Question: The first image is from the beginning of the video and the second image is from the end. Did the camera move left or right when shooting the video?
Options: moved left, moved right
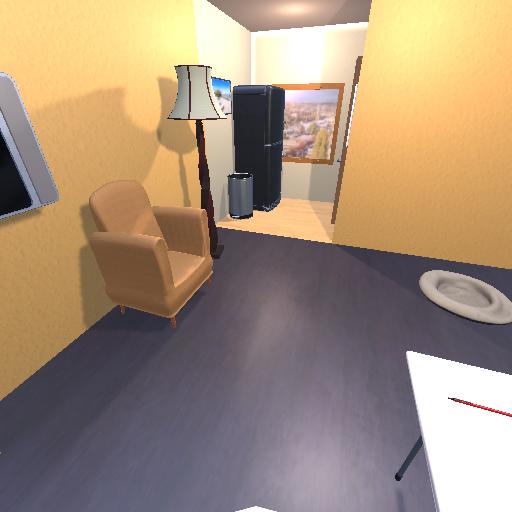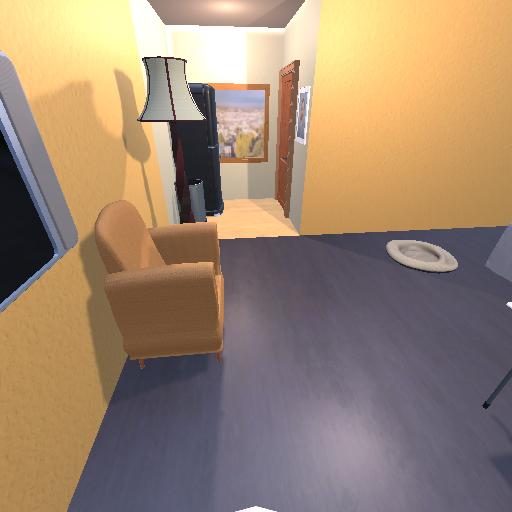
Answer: moved left